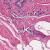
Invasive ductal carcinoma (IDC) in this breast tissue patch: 0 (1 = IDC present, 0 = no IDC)